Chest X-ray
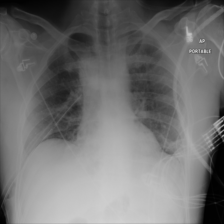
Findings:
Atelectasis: negative
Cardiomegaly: negative
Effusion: negative
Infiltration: negative
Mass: negative
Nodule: negative
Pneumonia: negative
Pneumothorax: negative
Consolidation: negative
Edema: negative
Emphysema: negative
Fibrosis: negative
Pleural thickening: negative
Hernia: negative